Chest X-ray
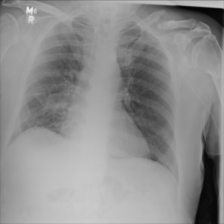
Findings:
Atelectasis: negative
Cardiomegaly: negative
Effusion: negative
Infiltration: negative
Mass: positive
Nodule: negative
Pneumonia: negative
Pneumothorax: negative
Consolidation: negative
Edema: negative
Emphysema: negative
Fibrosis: negative
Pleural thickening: negative
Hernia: negative